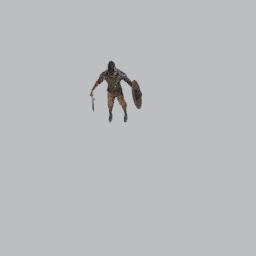
Label: people